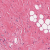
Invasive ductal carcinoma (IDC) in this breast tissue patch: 0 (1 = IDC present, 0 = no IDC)